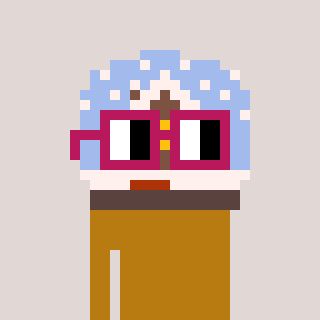
a pixel art character with square dark red glasses, a snow globe-shaped head and a gold-colored body on a warm background